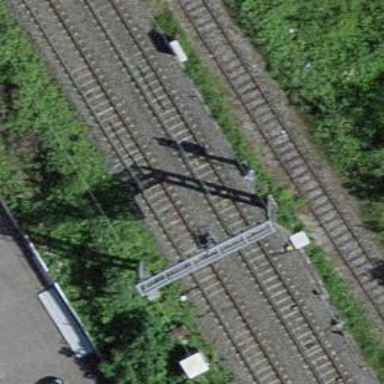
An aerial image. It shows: Railway track with contact line for electrification.